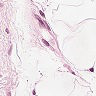
Metastatic tissue present: no